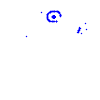
Particle: proton